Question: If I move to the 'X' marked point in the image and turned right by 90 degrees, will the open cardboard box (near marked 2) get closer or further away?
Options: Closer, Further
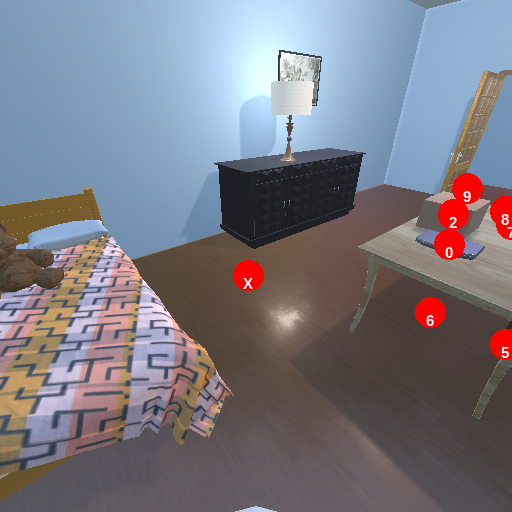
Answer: Closer